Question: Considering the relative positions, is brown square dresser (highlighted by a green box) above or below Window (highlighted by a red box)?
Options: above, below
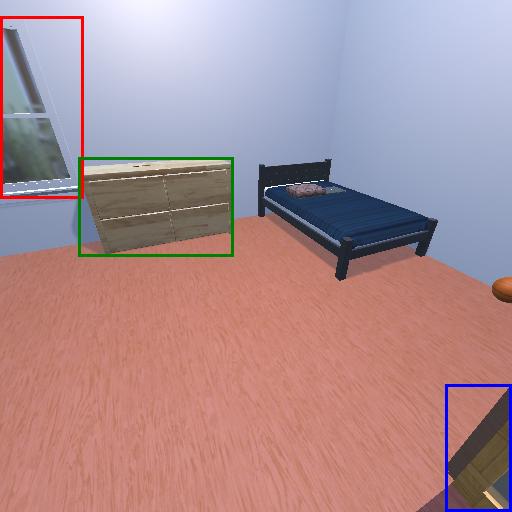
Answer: above